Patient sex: M
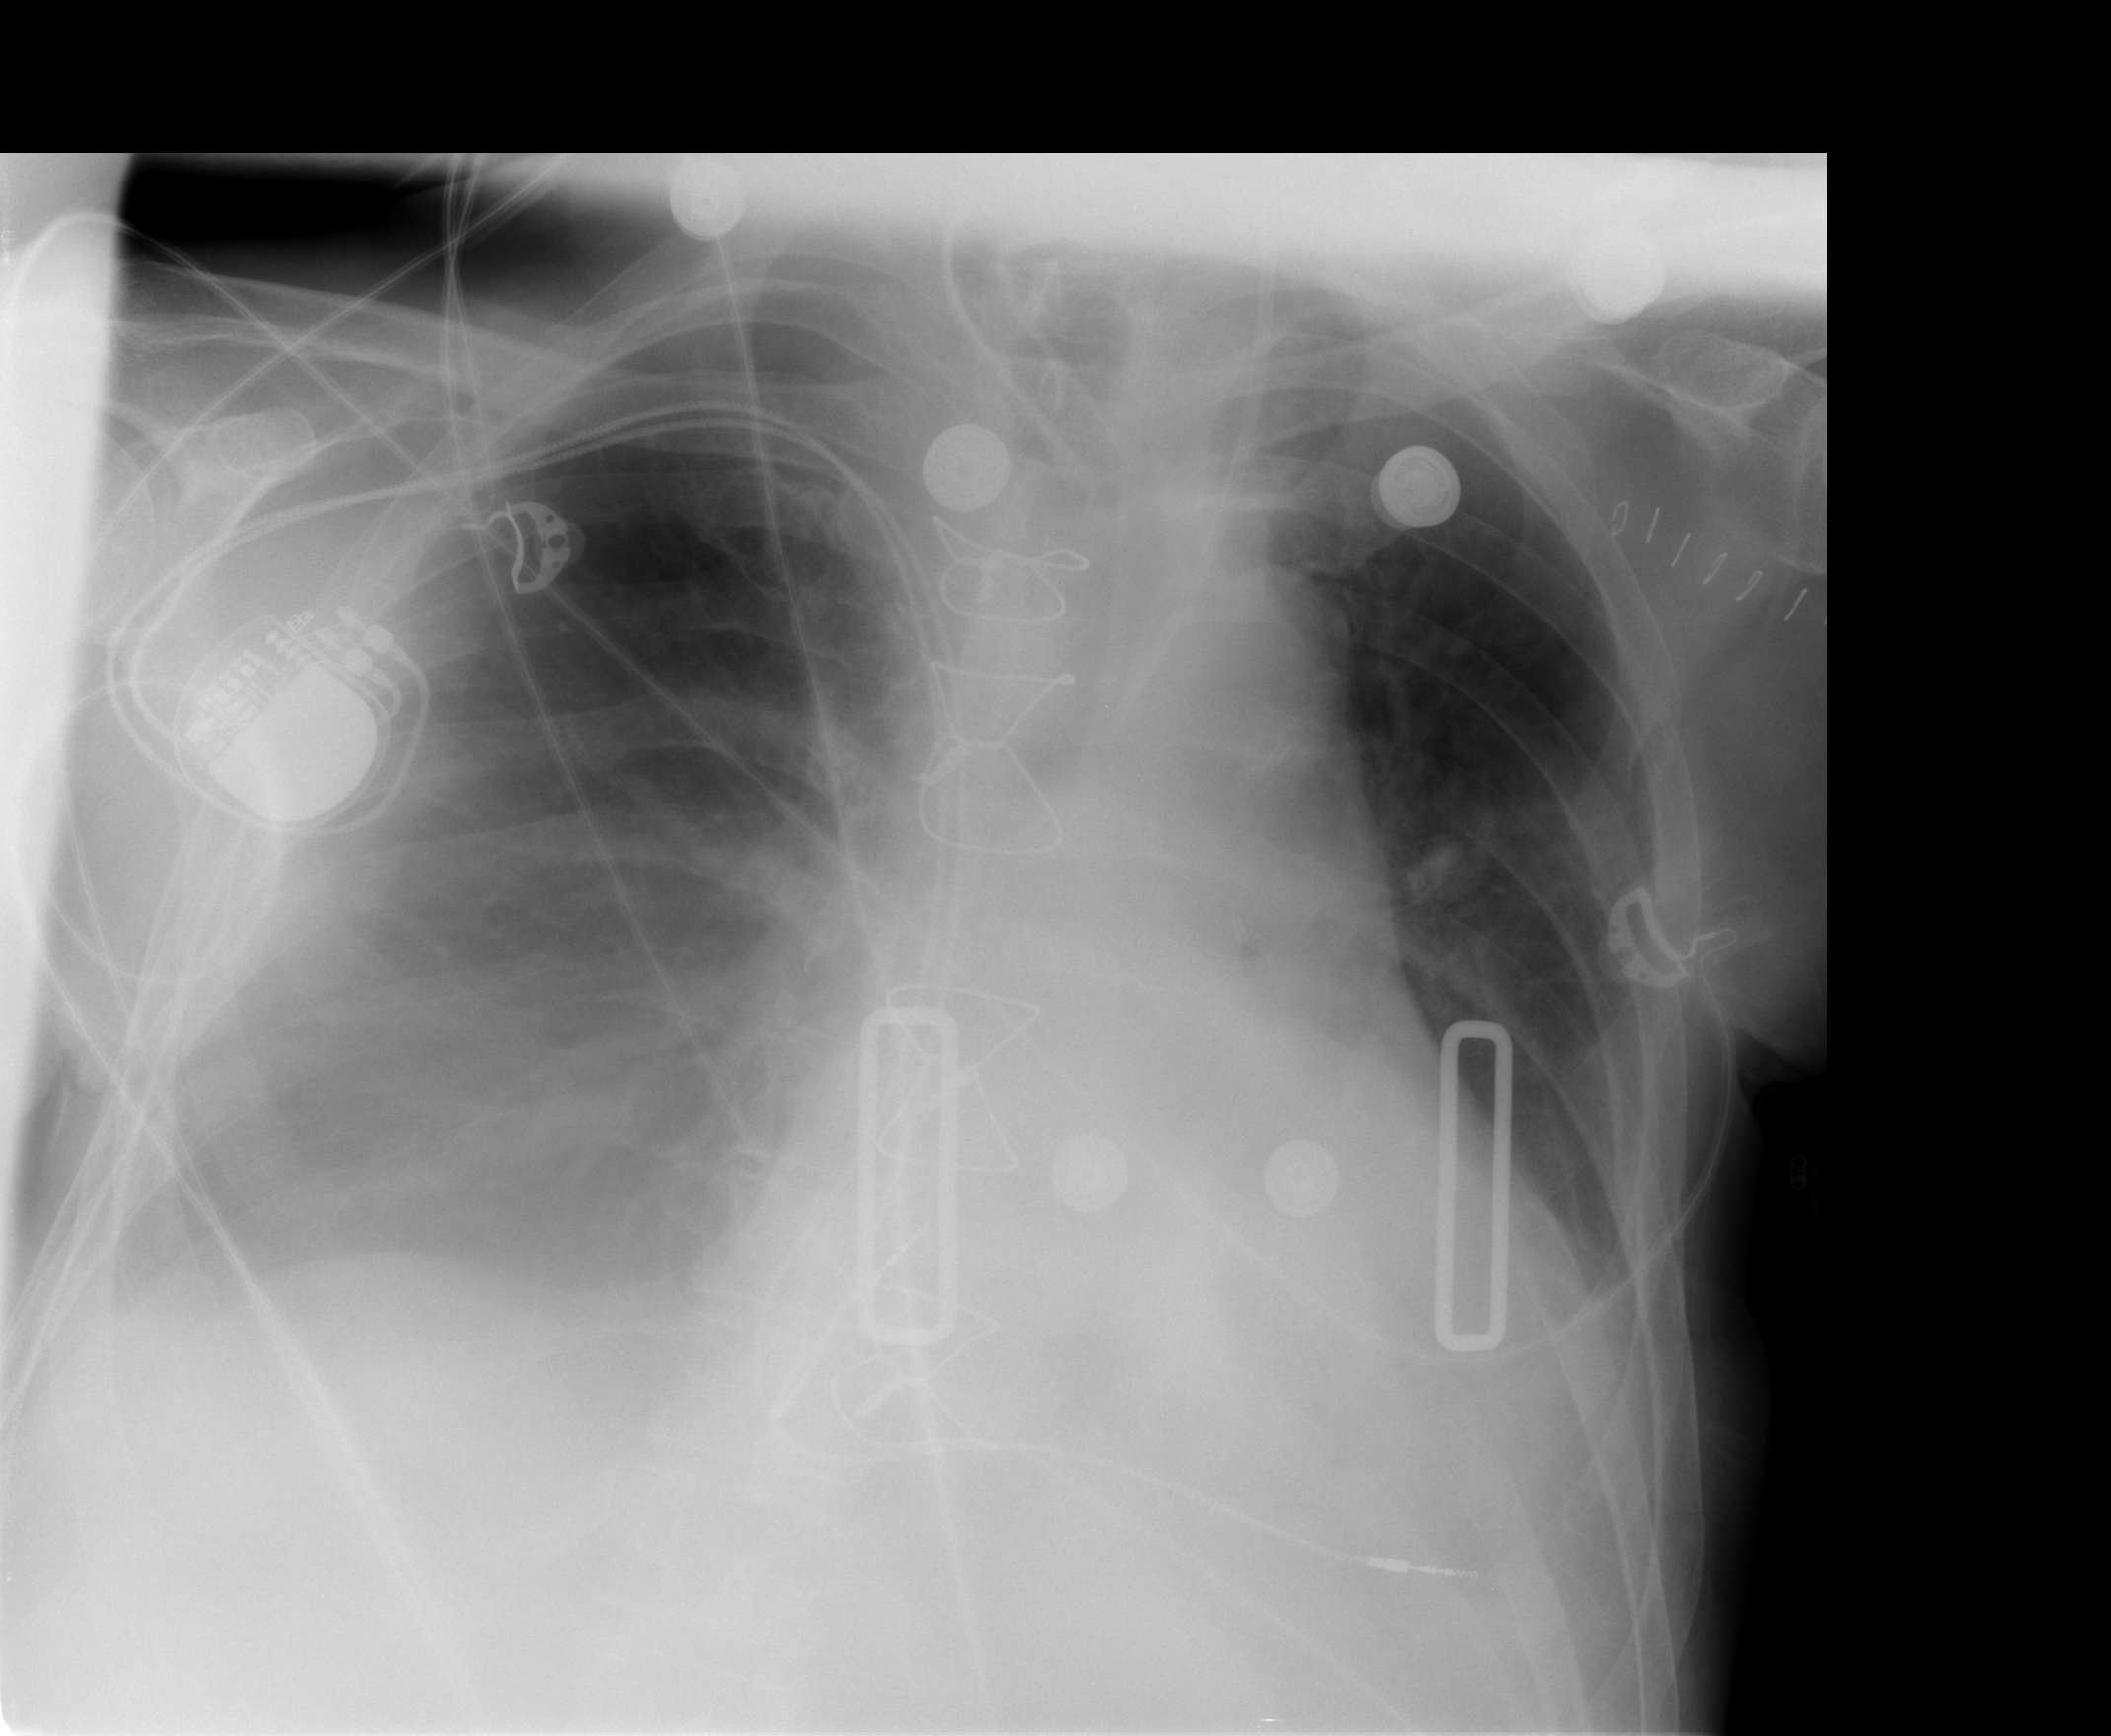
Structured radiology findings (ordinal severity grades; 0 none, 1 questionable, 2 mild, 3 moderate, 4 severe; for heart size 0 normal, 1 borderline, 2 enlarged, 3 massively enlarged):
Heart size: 0
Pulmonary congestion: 0
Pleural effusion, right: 2
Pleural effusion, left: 2
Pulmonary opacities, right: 0
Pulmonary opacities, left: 0
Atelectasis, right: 2
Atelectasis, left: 2